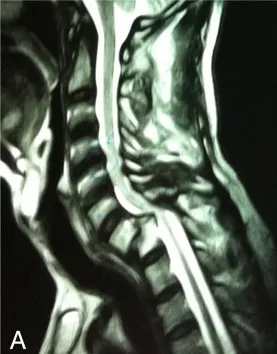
Computed tomography cervical spine sagittal images. Computed tomography images with.
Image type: radiology (mri)